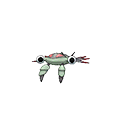
Pok\u00e9mon: anorith